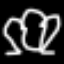
Label: frog